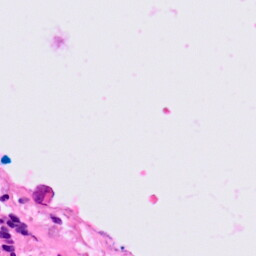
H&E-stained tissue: Lung